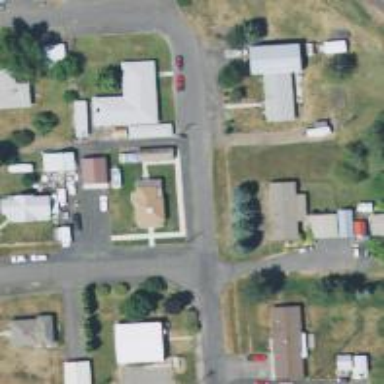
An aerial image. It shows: Alley classified as service road.